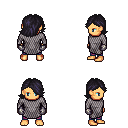
a pixel art fantasy rpg character, male body template, human, tanned skin, chain mail, magenta pants, raven swoop hairstyle, metal gloves, four views (front, back, left, right), 2x2 character sprite sheet, small pixel art, hard edges, no anti-aliasing